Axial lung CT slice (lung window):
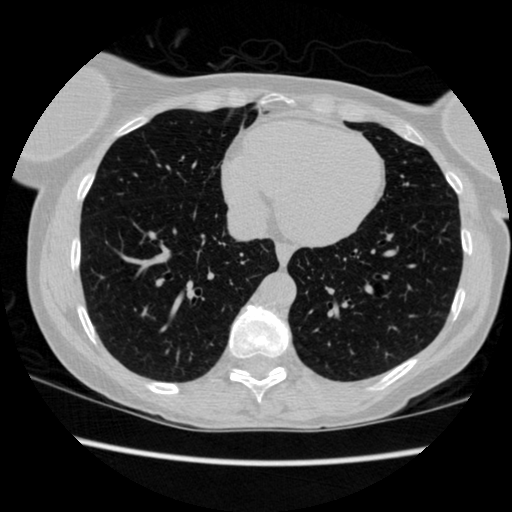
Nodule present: no